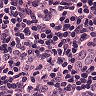
Metastatic tissue present: yes